Field crop: maize
Growth stage: 2
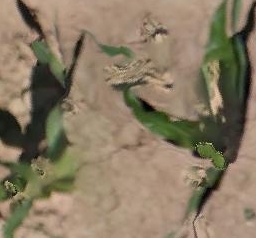
Species: maize